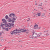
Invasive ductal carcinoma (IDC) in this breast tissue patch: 0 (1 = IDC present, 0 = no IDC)